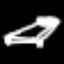
Label: bed